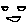
Label: smiley face